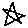
Label: star